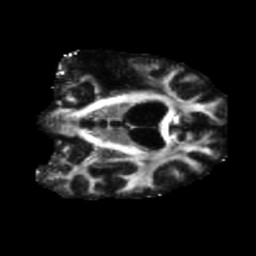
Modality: FA
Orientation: coronal
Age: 71
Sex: male
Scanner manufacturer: siemens
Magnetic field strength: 3 T
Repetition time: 5.47 s
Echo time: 0.0854 s